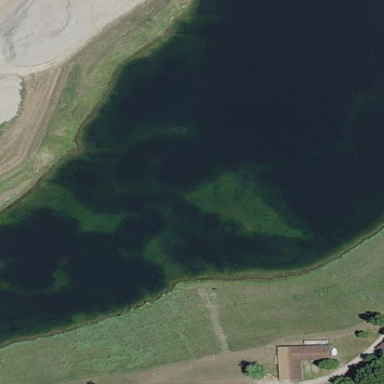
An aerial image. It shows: Pond surrounded by natural water.